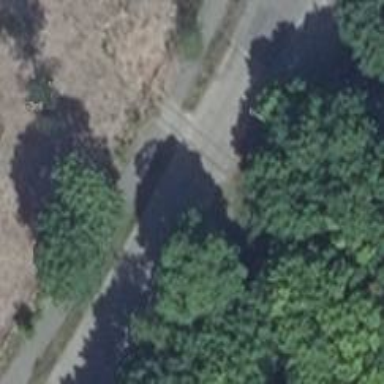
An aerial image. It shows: Disused railway.